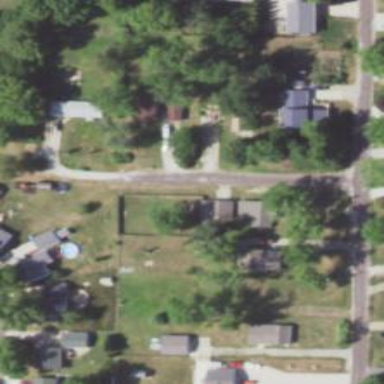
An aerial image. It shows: Residential road.